九年级 · 计数
(12分)“校园诗歌大赛”结束后,张老师和李老师将所有参赛选手的比赛成绩(得分均为整数)进行整理,并分别绘制成扇形统计图和频数直方图,部分信息如图.扇形统计图频数直方图(1)本次比赛参赛选手共有$qquad$人，扇形统计图中“$69.5sim79.5$”这一组人数占总参赛人数的百分比为$qquad$(2)赛前规定,成绩由高到低前$60%$的参赛选手获奖.某参赛选手的比赛成绩为78分,试判断他能否获奖，并说明理由;（3）成绩前四名是2名男生和2名女生,若从他们中任选2人作为获奖代表发言,试求恰好选中1男1女的概率.
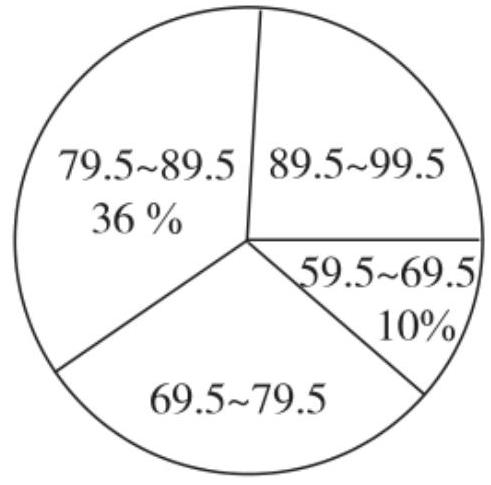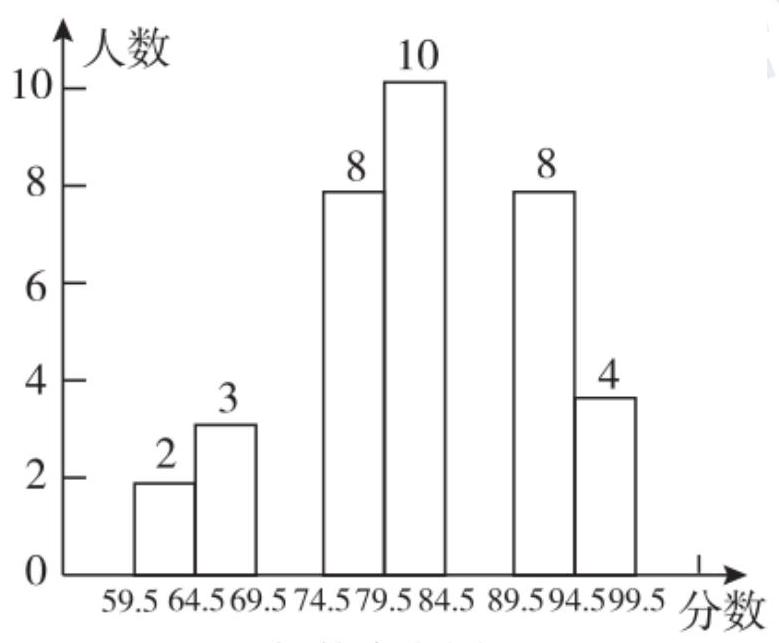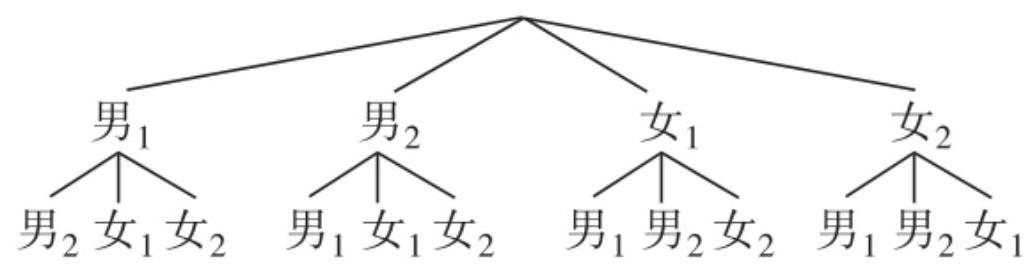
答案: (1)$50;30%$;解：(2)不能.理由:由频数分布直方图可得“$89.5sim99.5$”这一组人数为12人,$12div50$$=24%$,则$79.5sim89.5$和$89.5sim99.5$两组占参赛选手的$60%$,而$78<79.5$,所以他不能获奖;（3）由题意得树状图如答图,由树状图知,共有12种等可能的结果,其中恰好选中1男1女的结果共有8种,故$P=frac{8}{12}=frac{2}{3}$.